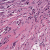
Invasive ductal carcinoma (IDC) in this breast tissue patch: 1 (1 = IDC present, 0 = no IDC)